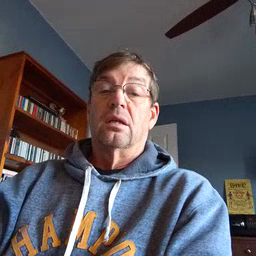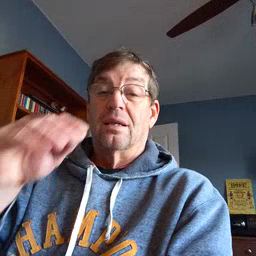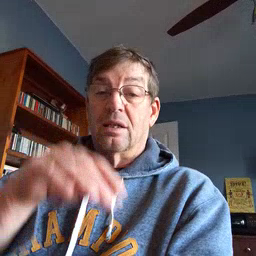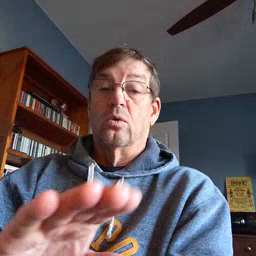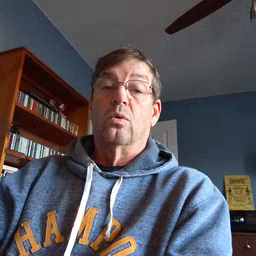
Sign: into